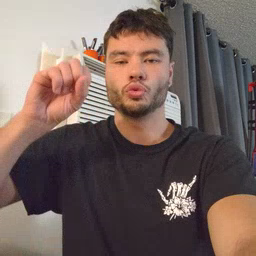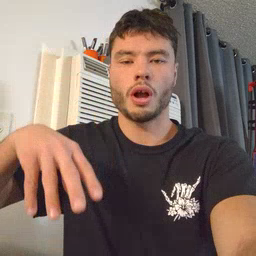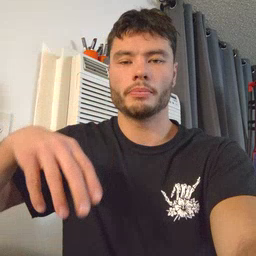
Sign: drop